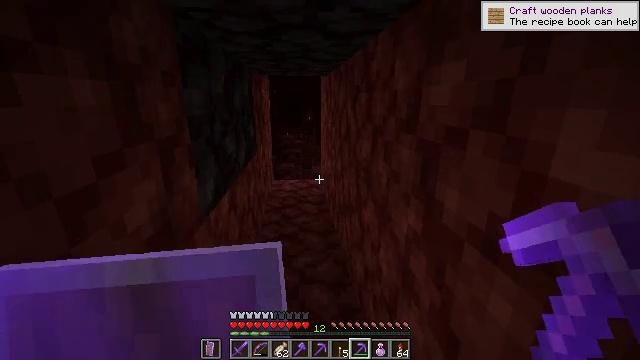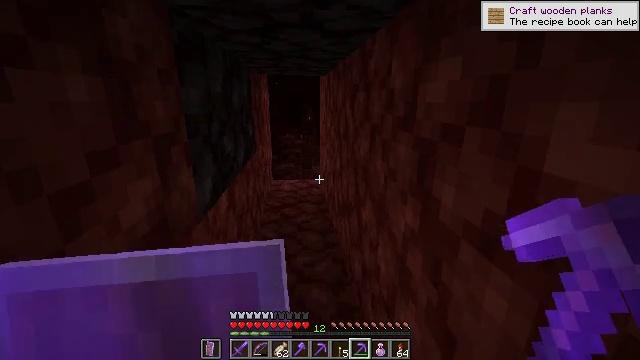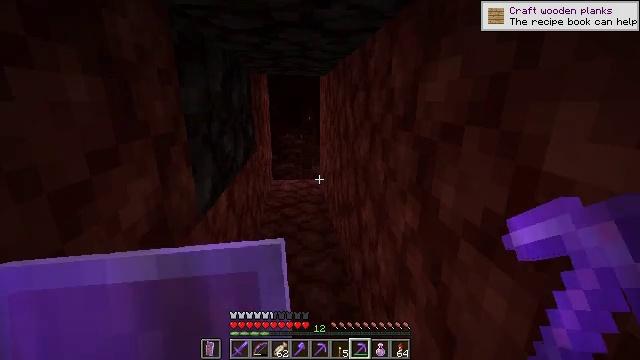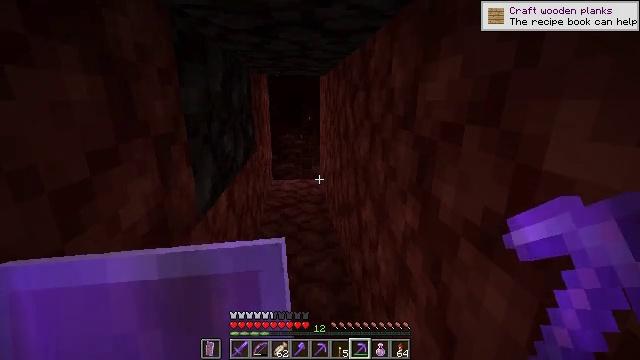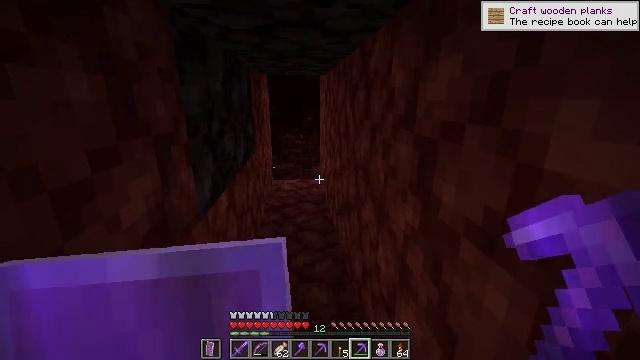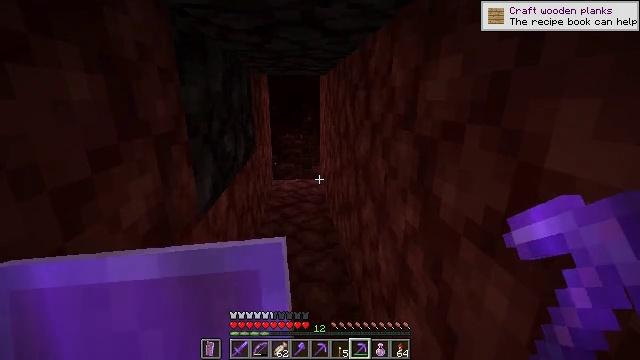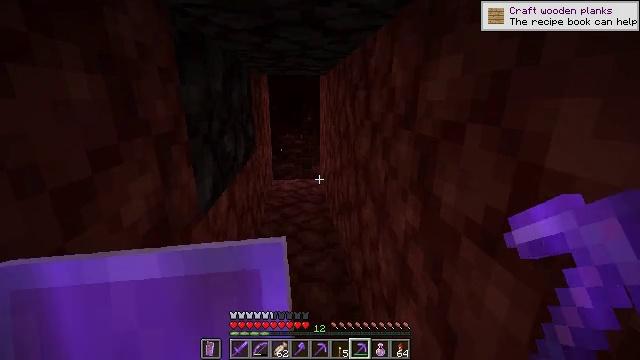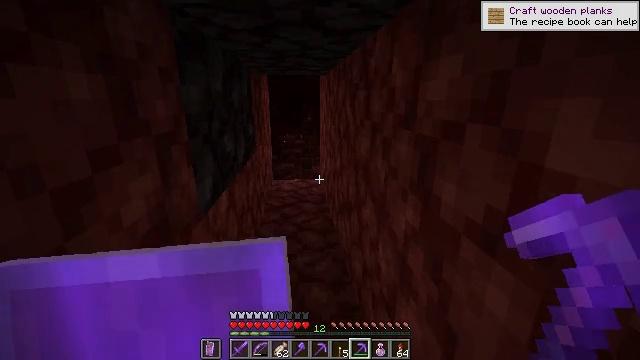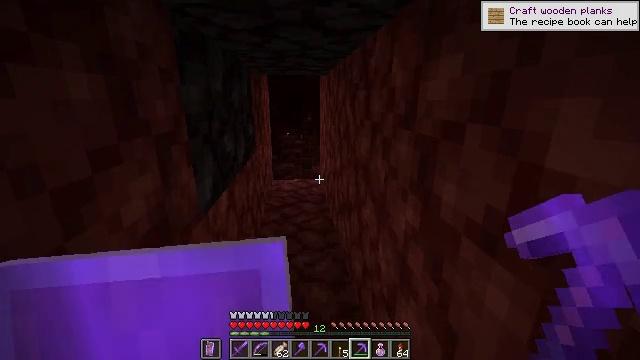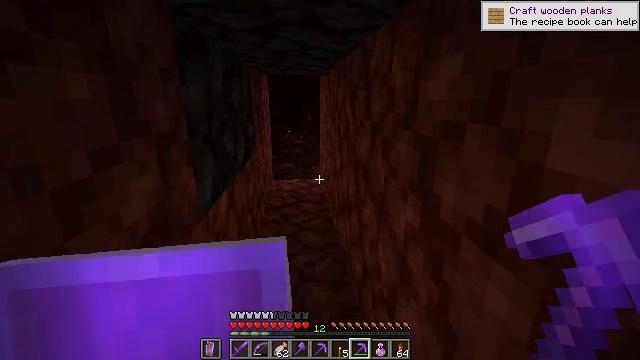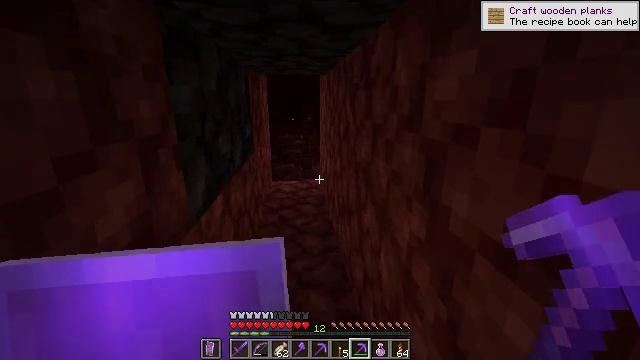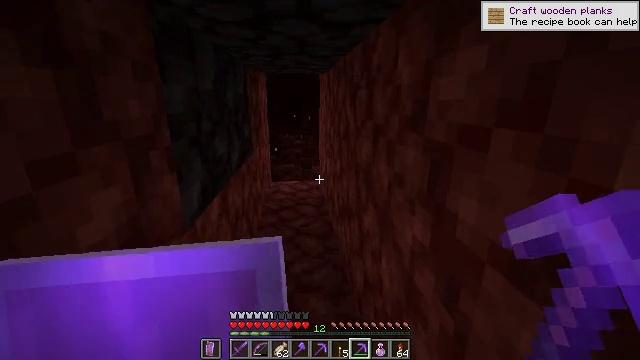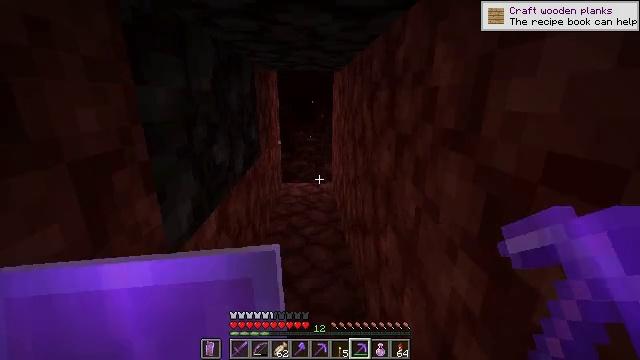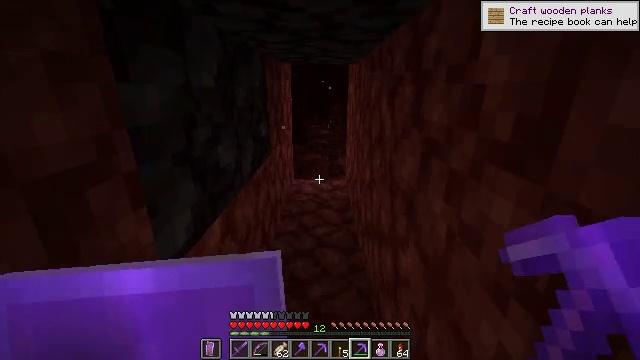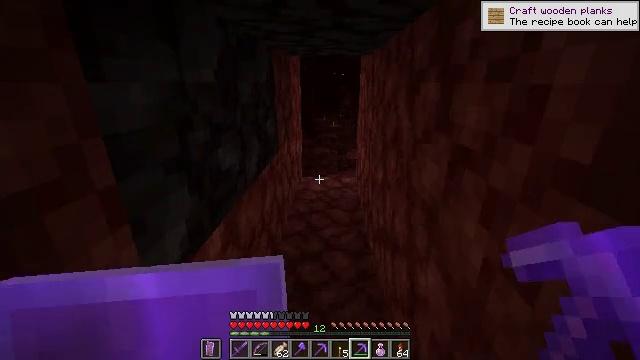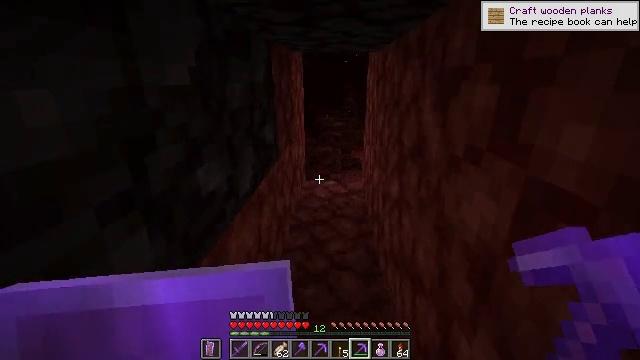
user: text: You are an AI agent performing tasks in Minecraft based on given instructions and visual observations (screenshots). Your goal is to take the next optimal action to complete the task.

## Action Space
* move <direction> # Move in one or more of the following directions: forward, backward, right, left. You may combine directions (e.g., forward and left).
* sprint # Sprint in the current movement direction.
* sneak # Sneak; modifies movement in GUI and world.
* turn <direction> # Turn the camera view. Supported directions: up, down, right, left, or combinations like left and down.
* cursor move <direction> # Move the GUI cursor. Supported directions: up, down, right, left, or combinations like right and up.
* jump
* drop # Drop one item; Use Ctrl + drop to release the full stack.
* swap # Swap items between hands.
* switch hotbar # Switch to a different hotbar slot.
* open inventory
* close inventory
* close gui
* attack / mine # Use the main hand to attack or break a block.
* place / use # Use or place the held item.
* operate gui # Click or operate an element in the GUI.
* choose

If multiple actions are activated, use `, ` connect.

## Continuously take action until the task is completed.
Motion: motion action
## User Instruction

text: Break the nether quartz ore block.
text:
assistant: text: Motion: no_op
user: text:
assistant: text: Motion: no_op
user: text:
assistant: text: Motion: no_op
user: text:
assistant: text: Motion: no_op
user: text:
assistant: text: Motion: no_op
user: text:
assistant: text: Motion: no_op
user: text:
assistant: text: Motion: no_op
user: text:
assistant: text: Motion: no_op
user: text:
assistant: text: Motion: no_op
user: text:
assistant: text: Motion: move forward
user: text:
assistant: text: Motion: move forward
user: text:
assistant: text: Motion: move forward, turn left
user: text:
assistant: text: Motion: move forward, turn left and down
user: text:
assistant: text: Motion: move forward, turn left and down
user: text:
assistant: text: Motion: move forward
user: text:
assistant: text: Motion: move forward
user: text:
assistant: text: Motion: move forward
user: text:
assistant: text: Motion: move forward
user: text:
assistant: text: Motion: move forward
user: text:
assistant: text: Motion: move forward
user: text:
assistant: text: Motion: move forward
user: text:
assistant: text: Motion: move forward
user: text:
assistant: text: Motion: move forward
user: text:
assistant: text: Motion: move forward
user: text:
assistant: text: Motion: move forward
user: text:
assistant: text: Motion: move forward
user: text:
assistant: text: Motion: move forward
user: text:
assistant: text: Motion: move forward
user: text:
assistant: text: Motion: move forward
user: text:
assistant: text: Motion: move forward